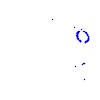
Particle: kaon